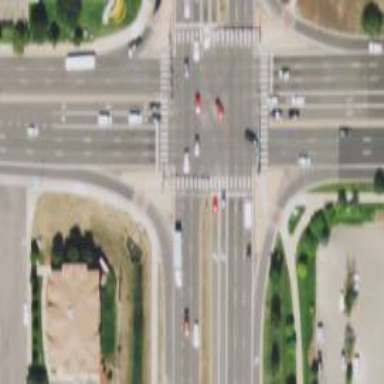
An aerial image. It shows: Uncontrolled road crossing.